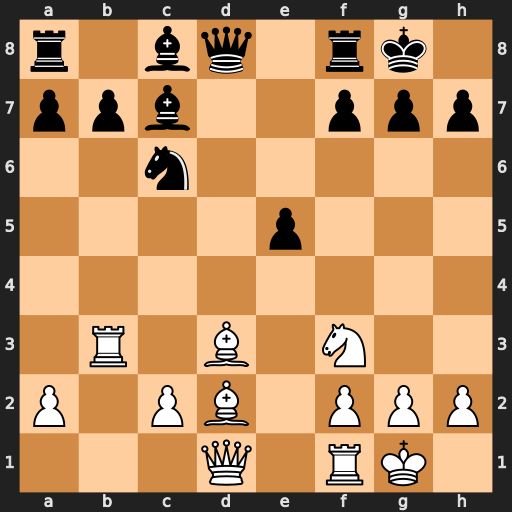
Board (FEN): r1bq1rk1/ppb2ppp/2n5/4p3/8/1R1B1N2/P1PB1PPP/3Q1RK1
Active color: w
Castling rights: -
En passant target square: -
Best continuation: Bxh7+ Kxh7 Ng5+